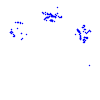
Particle: pion